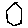
Label: hexagon